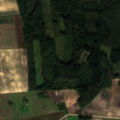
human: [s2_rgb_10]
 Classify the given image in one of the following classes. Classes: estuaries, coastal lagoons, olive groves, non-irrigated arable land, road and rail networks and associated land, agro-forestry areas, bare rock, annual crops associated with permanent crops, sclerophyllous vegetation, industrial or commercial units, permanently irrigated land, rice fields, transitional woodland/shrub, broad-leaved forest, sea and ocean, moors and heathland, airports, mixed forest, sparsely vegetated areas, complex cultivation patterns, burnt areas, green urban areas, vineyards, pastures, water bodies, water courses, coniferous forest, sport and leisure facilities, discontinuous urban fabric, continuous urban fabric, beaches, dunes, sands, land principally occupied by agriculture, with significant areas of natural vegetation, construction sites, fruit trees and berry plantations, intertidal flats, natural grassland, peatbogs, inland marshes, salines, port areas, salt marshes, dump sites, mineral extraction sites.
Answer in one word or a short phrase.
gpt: non-irrigated arable land, coniferous forest, mixed forest